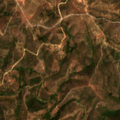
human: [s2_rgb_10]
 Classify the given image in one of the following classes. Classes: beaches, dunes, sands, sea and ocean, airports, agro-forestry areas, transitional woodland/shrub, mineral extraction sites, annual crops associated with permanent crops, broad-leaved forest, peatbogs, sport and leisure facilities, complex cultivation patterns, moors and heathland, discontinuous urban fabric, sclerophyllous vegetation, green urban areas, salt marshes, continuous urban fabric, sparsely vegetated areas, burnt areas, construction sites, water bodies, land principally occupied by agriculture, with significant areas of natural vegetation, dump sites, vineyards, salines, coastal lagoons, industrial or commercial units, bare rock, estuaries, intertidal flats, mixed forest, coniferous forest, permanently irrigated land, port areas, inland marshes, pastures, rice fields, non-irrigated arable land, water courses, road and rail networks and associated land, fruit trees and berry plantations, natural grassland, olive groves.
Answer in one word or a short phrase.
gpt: land principally occupied by agriculture, with significant areas of natural vegetation, broad-leaved forest, sclerophyllous vegetation, transitional woodland/shrub